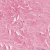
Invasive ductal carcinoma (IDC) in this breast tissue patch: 0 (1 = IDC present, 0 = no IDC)